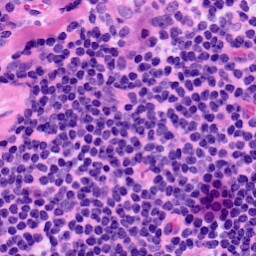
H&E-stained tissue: LymphNode